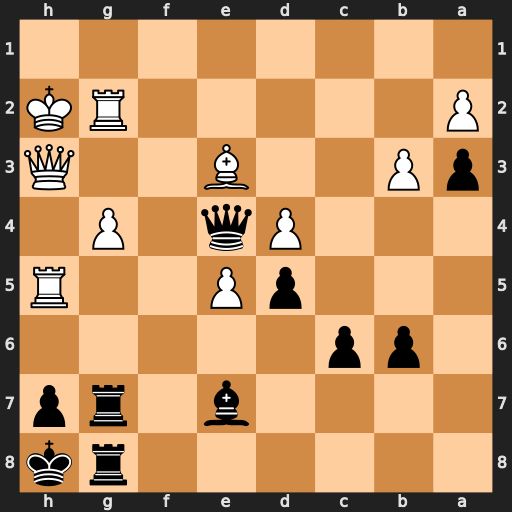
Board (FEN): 6rk/4b1rp/1pp5/3pP2R/3Pq1P1/pP2B2Q/P5RK/8
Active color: b
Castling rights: -
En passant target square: -
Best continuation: Rxg4 Rxg4 Rxg4